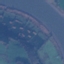
Land use / land cover class: River